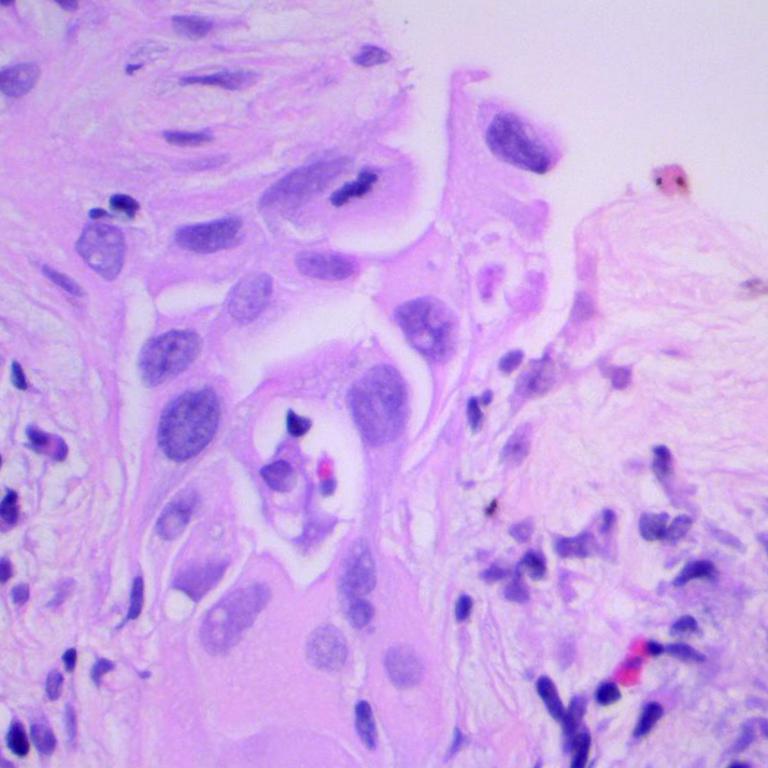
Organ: lung
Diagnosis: adenocarcinomas